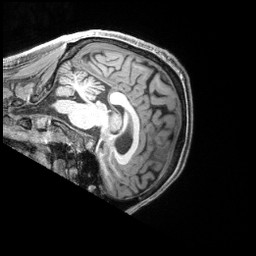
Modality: T1w
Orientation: sagittal
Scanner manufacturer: siemens
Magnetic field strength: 3 T
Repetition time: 2.4 s
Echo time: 0.00228 s